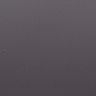
Metastatic tissue present: no